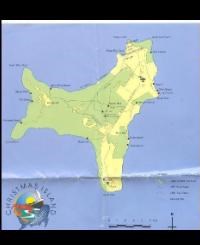
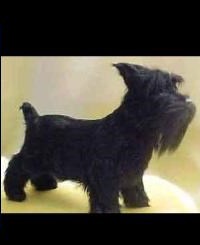
Blend attribute: Shape
Blending difficulty: Medium
Creative potential: Low